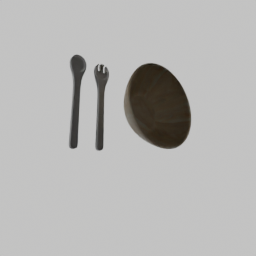
Label: tools